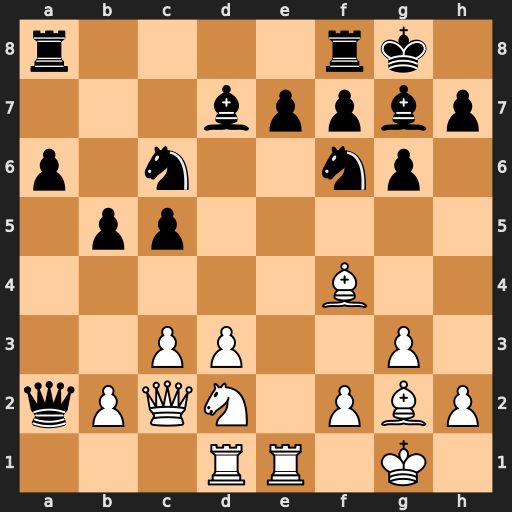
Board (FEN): r4rk1/3bppbp/p1n2np1/1pp5/5B2/2PP2P1/qPQN1PBP/3RR1K1
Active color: w
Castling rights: -
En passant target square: -
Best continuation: Ra1 Qd5 Bxd5